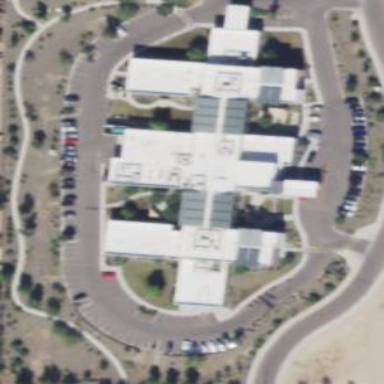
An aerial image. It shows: Nursing home.